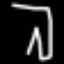
Label: pants